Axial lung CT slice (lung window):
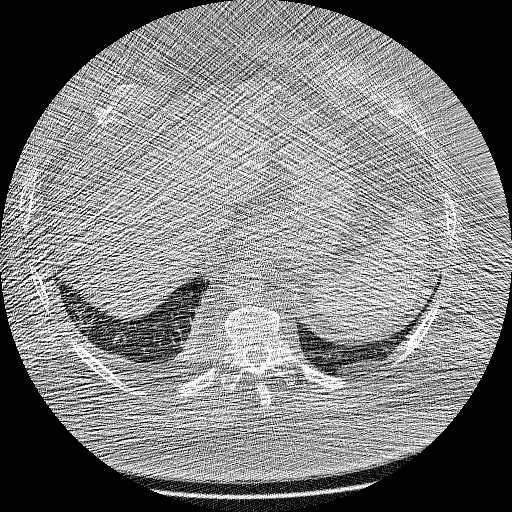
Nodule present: no